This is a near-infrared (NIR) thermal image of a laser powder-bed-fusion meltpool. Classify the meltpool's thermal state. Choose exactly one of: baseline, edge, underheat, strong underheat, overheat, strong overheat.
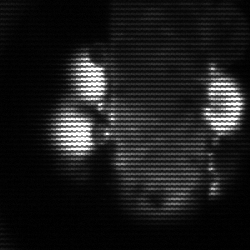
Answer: strong underheat